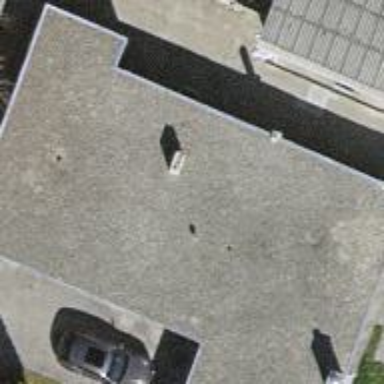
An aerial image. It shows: Detached building.